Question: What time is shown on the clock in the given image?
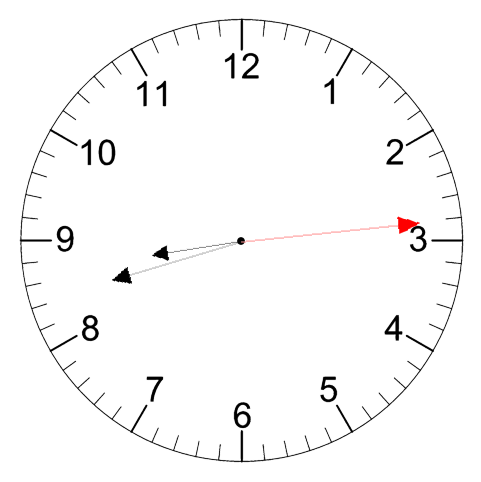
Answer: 08:42:14